Interaction volume radius: 10 \u00c5
Interaction volume height: 10 \u00c5
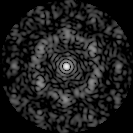
Disorder parameter: 0.6855